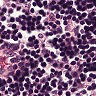
Metastatic tissue present: no